Aerial crown-view tile of a tropical tree (Barro Colorado Island, Panama), acquired 20240918:
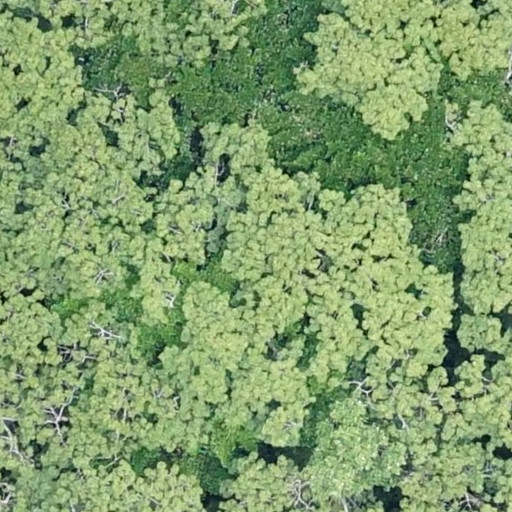
Species: Ceiba pentandra
GBIF accepted scientific name: Ceiba pentandra
Crown area: 1192.114 m²